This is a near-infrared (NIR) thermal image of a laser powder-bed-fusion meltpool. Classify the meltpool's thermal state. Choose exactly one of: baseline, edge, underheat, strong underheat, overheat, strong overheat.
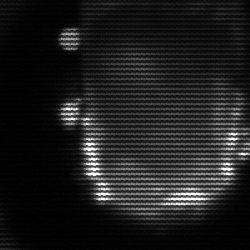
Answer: baseline